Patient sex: F
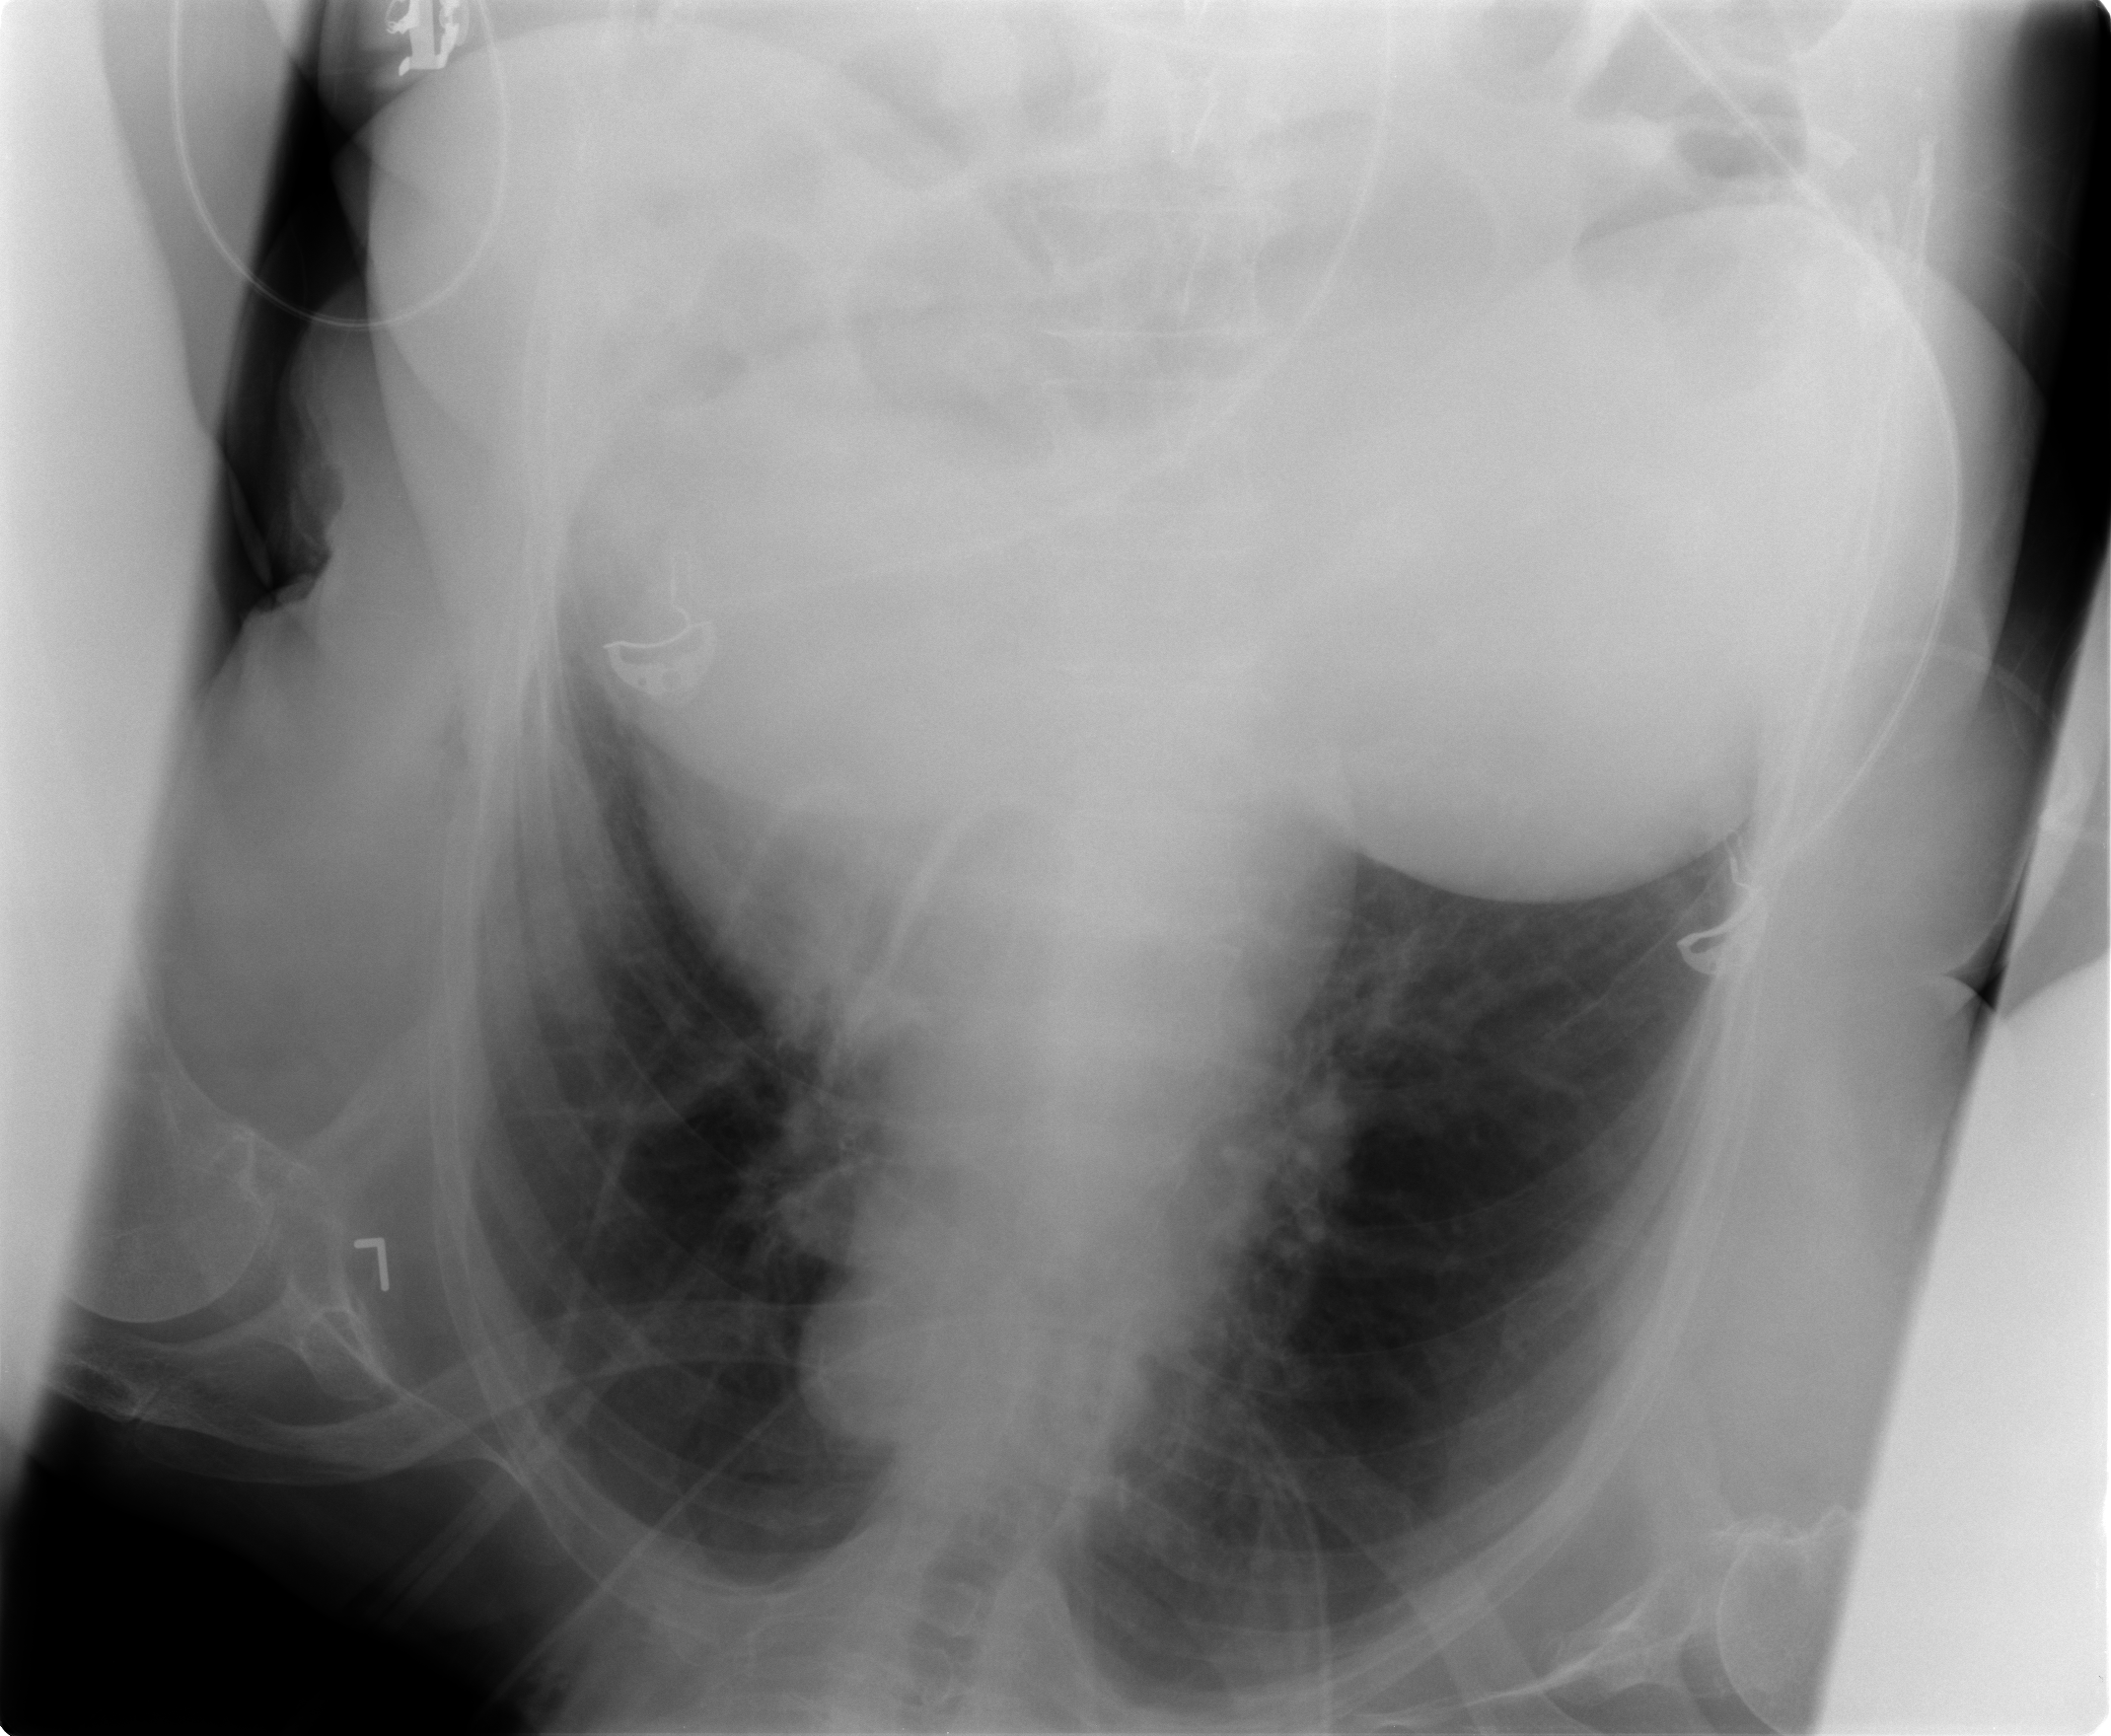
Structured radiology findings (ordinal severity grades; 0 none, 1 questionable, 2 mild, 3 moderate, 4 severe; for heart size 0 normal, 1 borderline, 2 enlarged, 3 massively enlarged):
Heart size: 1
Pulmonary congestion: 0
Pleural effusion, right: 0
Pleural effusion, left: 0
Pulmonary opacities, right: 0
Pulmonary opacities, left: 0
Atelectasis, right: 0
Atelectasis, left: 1